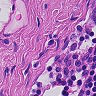
Metastatic tissue present: no